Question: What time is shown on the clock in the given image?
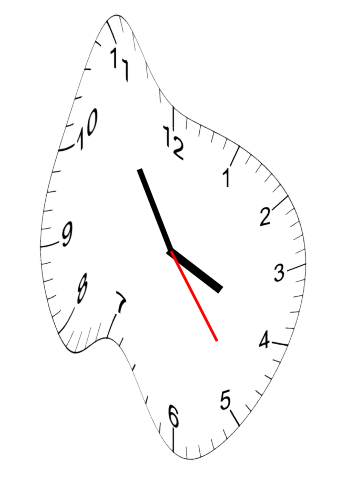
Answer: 03:54:24